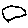
Label: circle